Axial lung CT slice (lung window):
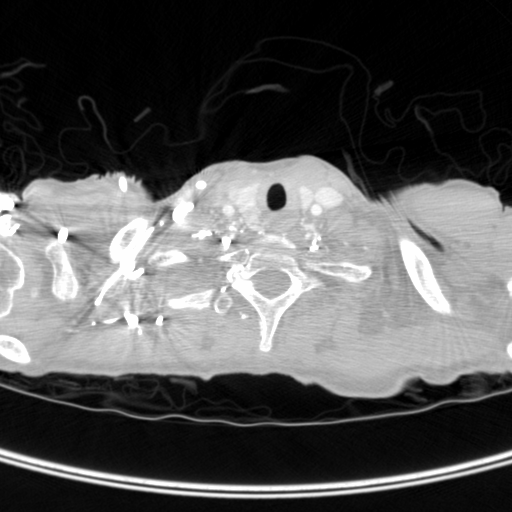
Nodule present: no